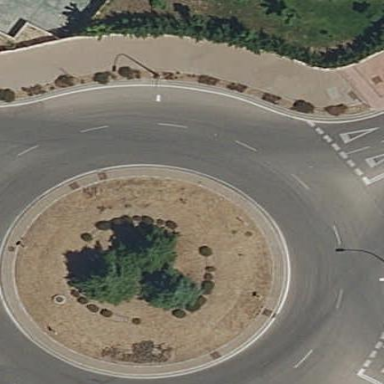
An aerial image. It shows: Residential road that intersects with roundabout.